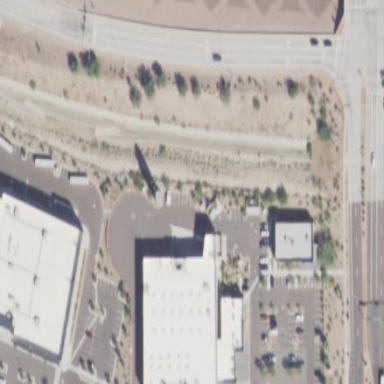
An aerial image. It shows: Supermarket located in building.